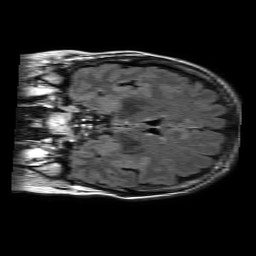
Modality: FLAIR
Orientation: coronal
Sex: female
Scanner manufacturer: philips
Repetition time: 11 s
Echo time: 0.125 s